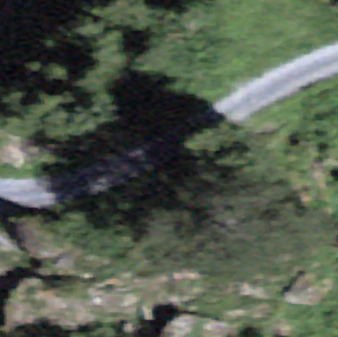
Label: bouldering_area